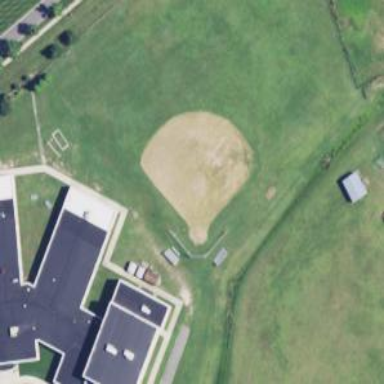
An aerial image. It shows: Baseball pitch for leisure and sports activities.